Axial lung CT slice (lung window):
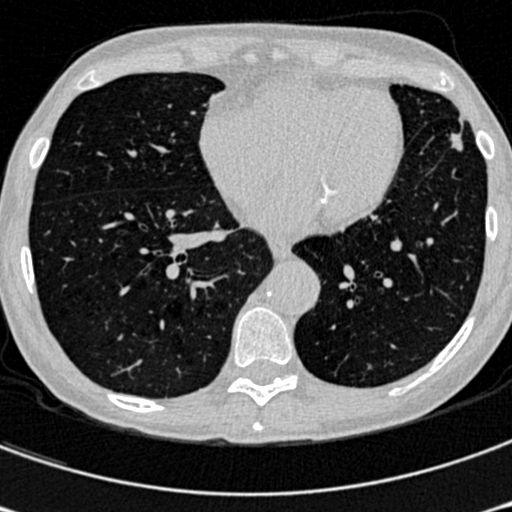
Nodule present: no